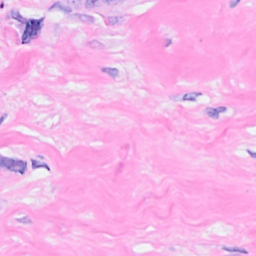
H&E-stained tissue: Breast